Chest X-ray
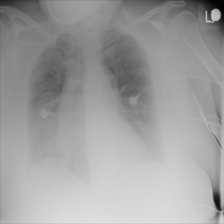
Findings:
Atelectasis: negative
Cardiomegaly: negative
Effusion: negative
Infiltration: negative
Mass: negative
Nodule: negative
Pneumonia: negative
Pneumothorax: negative
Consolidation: negative
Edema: negative
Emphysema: negative
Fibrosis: negative
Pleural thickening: negative
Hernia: negative